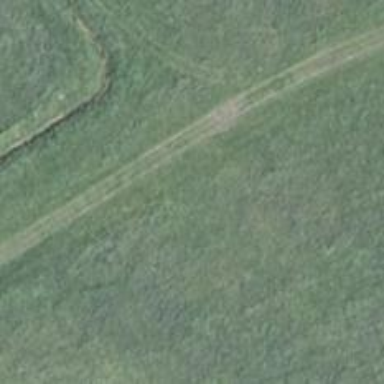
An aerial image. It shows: Dirt track road.